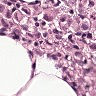
Metastatic tissue present: yes